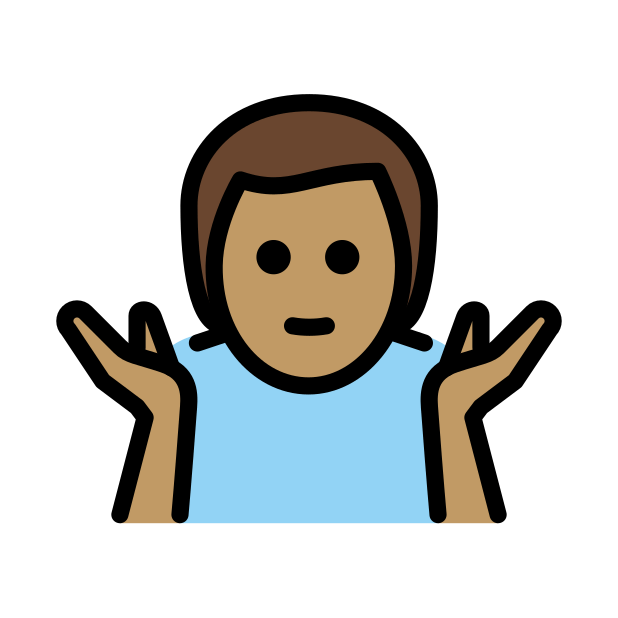
man shrugging: medium skin tone